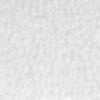
Label: no_change